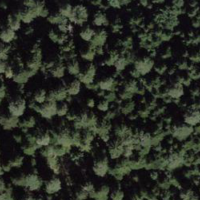
EUNIS habitat code: 43
Species observed at this site:
Lathyrus vernus